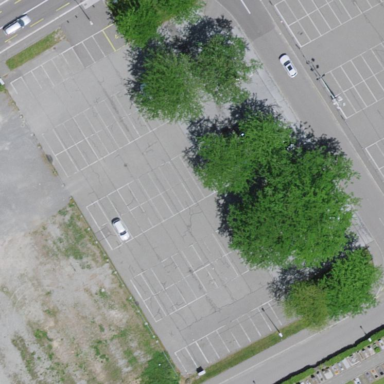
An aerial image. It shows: Parking area with surface.